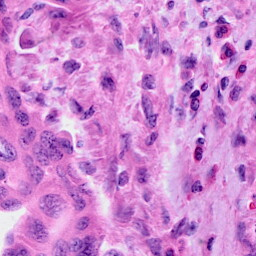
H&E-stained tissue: Cervix